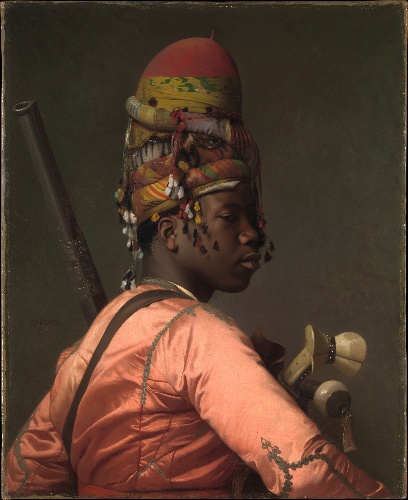
Title: Bashi-Bazouk
Artist: Jean-Léon Gérôme
Artist bio: French, Vesoul 1824–1904 Paris
Date: 1868–69
Object type: Painting
Classification: Paintings
Medium: Oil on canvas
Dimensions: 31 3/4 x 26 in. (80.6 x 66 cm)
Department: European Paintings
Credit line: Gift of Mrs. Charles Wrightsman, 2008
Accession year: 2008
Repository: Metropolitan Museum of Art, New York, NY
Tags: Men|Portraits|Profiles|Orientalist